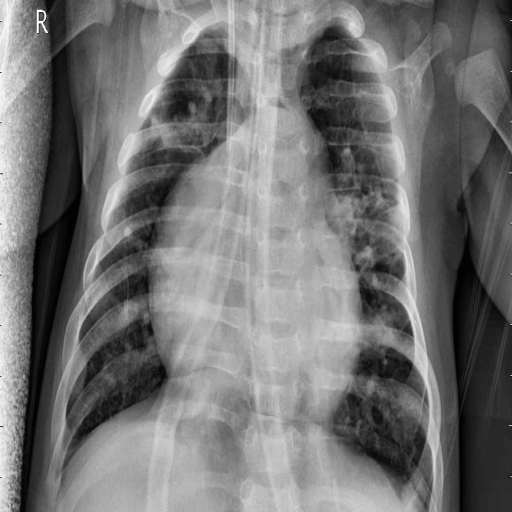
Finding: PNEUMONIA